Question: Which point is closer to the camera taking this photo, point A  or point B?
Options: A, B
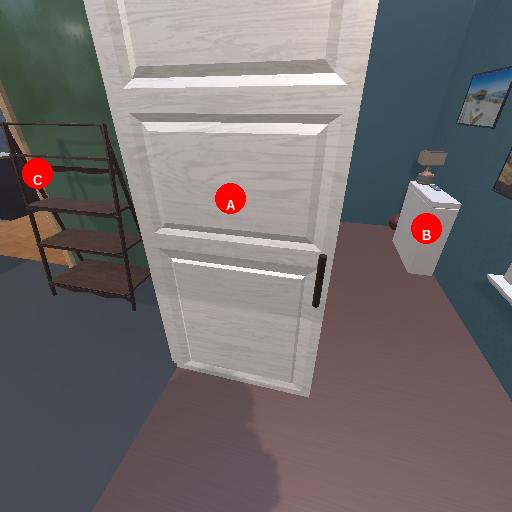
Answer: A